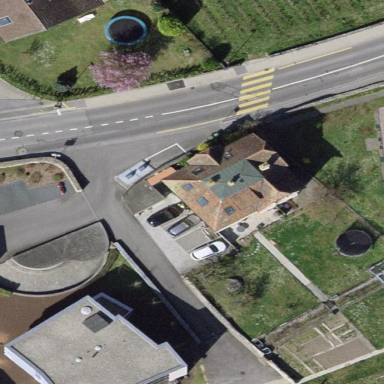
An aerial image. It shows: Half-hipped roof house.